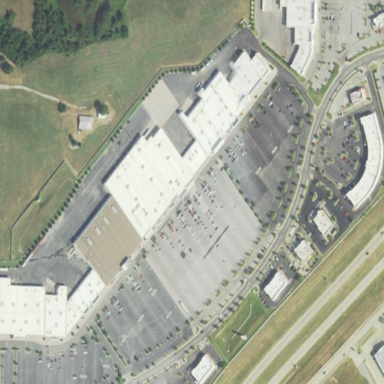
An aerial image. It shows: Retail area with mall.